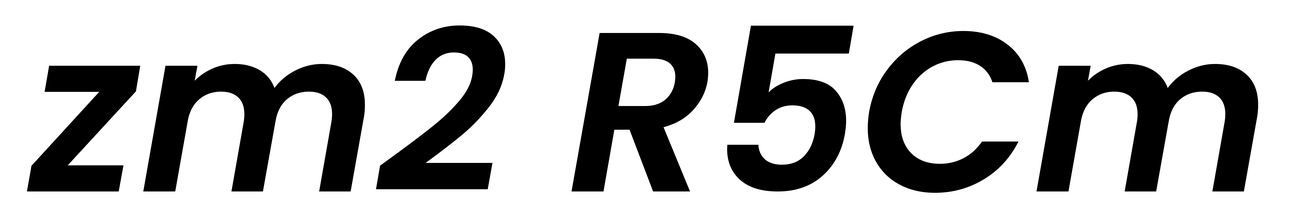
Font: Poppins-SemiBoldItalic